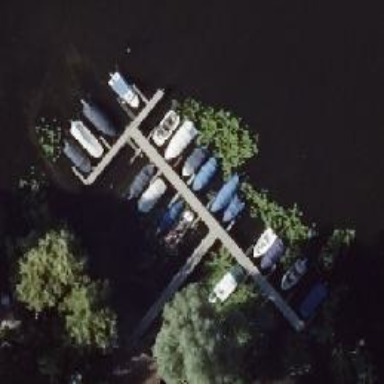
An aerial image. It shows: Man-made pier.